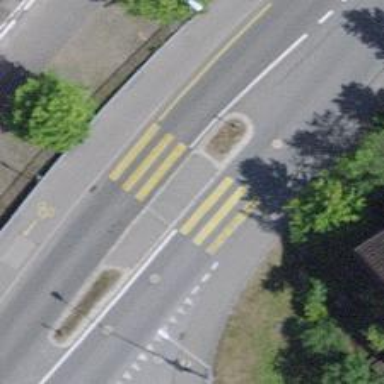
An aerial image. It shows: Kerb barrier.